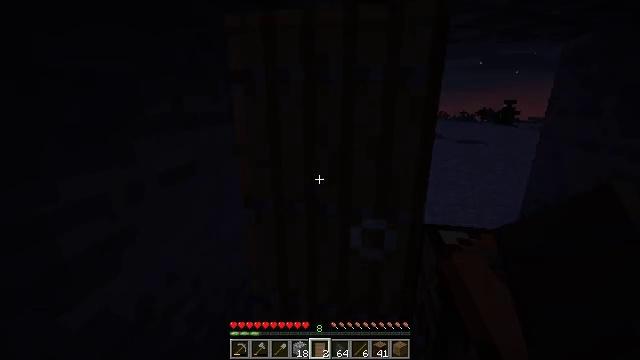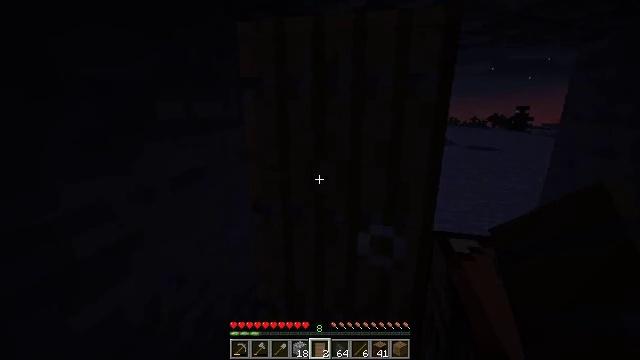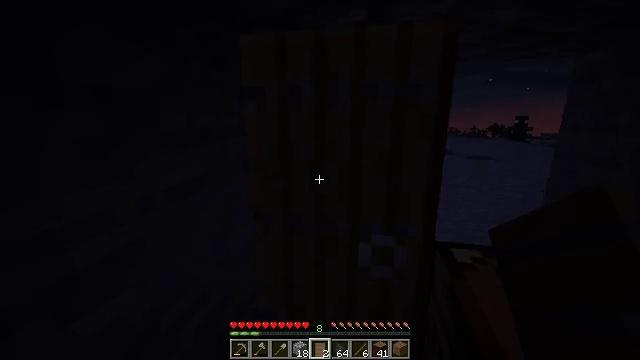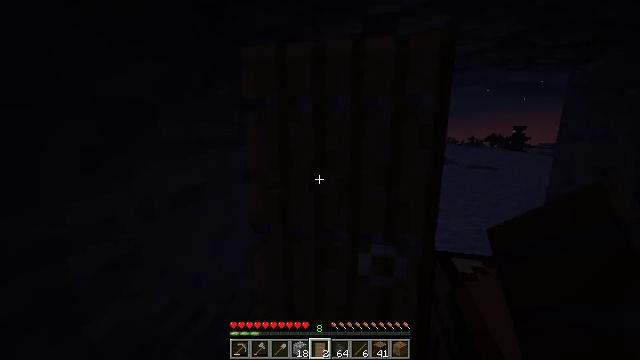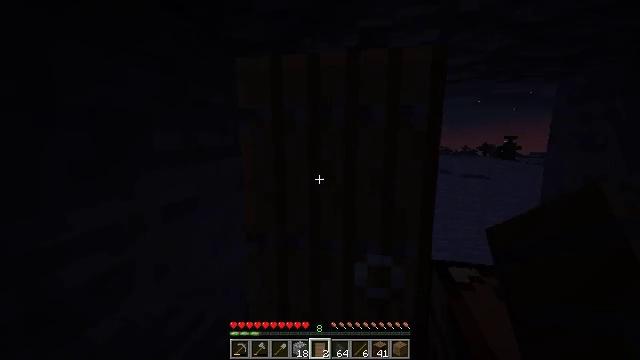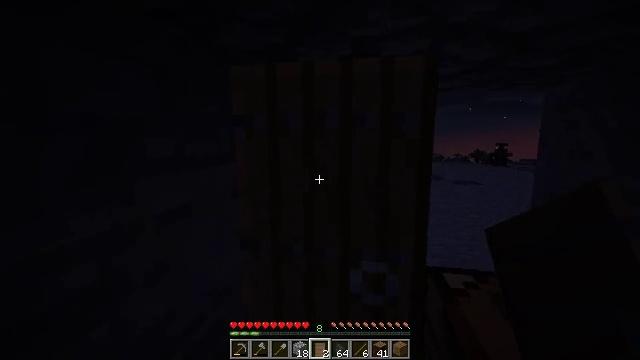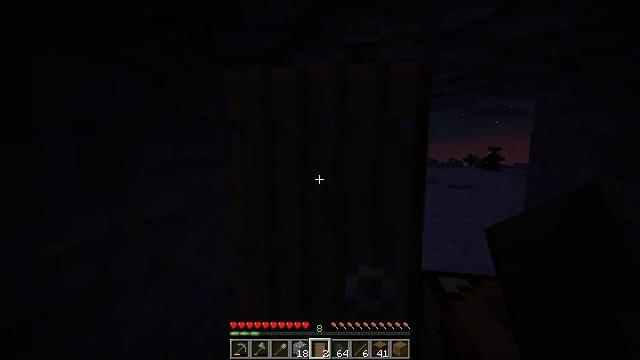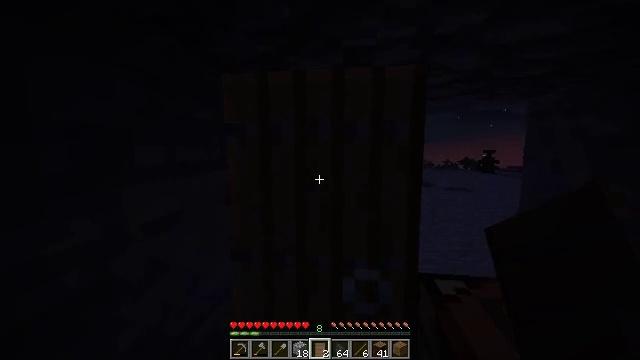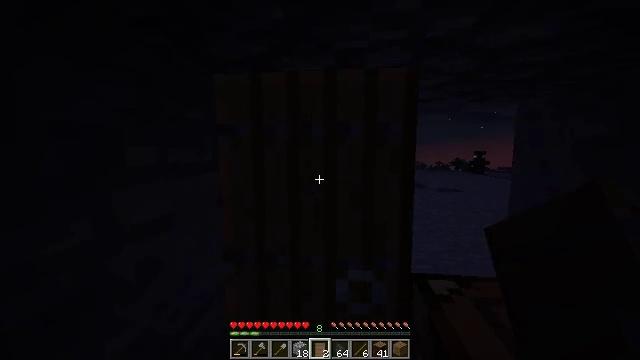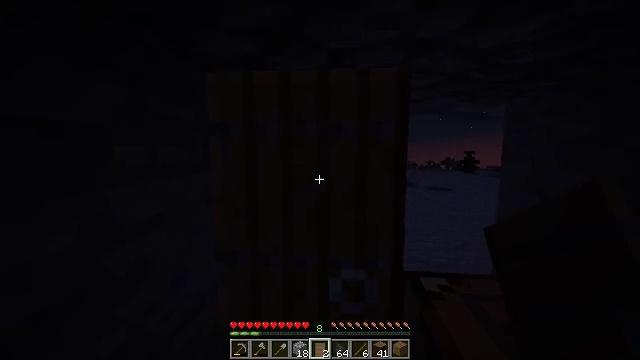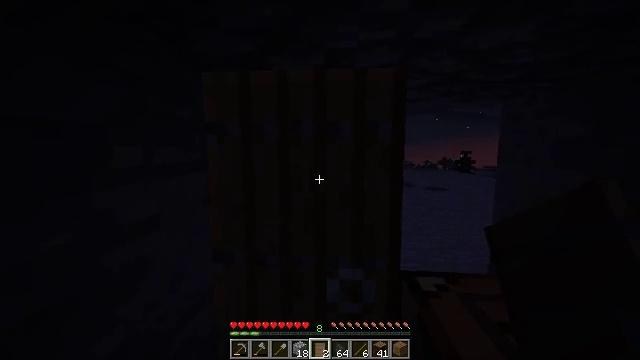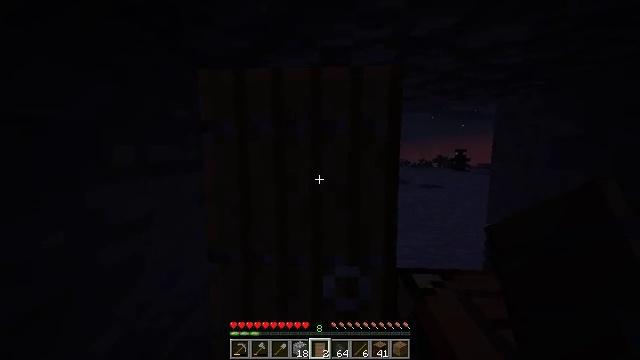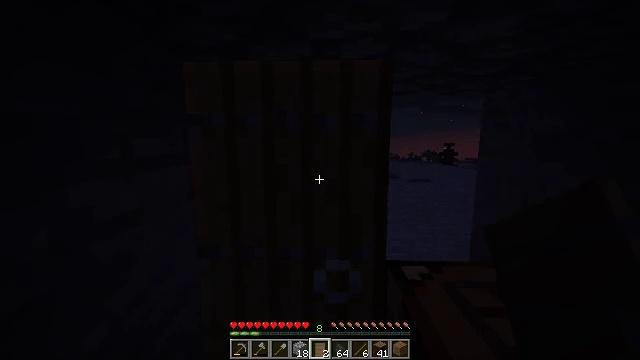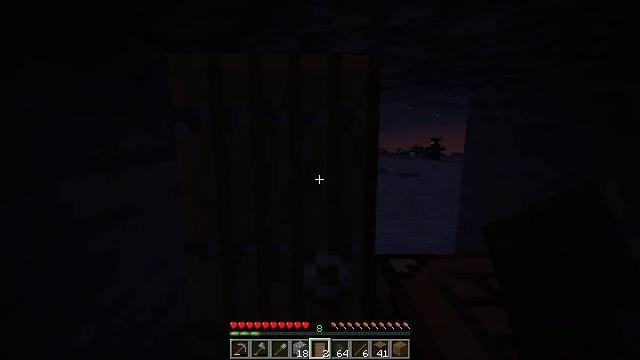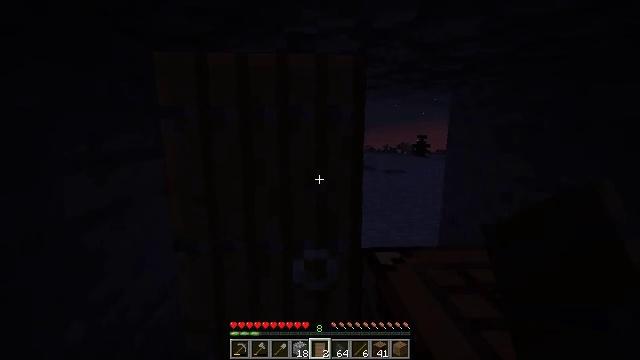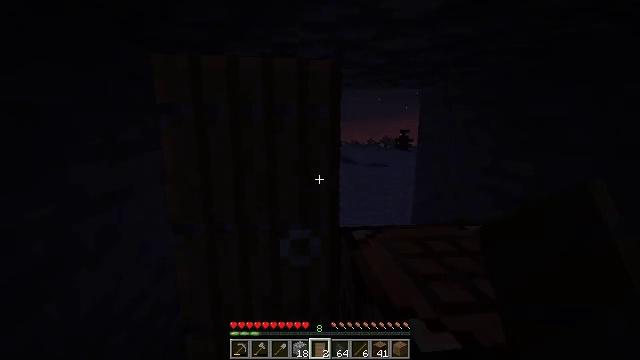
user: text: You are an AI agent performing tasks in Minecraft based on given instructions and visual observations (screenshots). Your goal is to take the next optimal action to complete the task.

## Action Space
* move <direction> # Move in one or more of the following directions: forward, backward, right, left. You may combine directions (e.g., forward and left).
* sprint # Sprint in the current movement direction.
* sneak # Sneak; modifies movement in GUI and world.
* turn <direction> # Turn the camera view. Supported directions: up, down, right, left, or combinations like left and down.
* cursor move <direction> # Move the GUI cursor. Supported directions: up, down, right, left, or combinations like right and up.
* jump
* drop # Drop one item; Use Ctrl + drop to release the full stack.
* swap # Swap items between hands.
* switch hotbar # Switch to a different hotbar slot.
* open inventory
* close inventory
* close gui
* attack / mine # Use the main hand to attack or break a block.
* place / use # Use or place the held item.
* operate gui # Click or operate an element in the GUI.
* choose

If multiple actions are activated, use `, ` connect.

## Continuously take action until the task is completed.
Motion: motion action
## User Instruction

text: Harvest the spruce door from its frame.
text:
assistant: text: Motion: turn left and up
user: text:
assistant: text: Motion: turn up
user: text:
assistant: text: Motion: turn up
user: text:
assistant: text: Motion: turn right and up
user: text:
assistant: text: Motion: turn right and up
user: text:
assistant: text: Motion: turn right and up
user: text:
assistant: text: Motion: no_op
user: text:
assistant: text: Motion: turn right
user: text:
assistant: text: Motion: turn right
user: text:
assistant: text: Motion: no_op
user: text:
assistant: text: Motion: no_op
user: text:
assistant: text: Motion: turn right and down
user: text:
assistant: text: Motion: turn right and down
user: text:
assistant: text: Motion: move back, turn right
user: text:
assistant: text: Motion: move back, turn right and down
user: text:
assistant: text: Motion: move back, turn right and down
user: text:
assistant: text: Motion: move back, turn right
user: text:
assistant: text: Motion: move back and move right, turn right
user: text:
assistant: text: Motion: move right
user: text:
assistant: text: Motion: move right
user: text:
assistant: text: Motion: move right
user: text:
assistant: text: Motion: move right
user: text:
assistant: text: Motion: move right
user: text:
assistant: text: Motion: move right
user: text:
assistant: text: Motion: no_op
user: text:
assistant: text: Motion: no_op
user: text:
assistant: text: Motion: no_op
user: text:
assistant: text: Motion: move forward, turn left
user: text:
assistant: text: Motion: move forward, turn left
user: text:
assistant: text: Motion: move forward, turn left